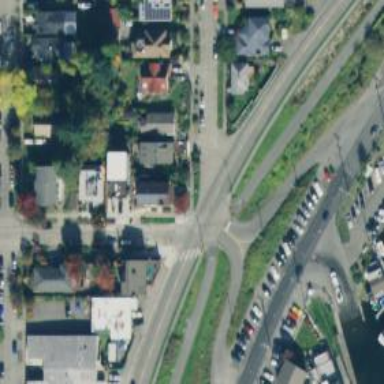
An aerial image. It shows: Intersection where footway meets.